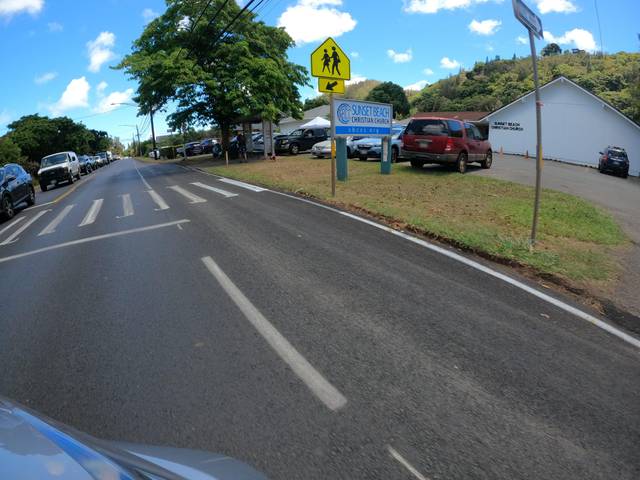
Region: United States
Coordinates: 21.656, -158.059